Field crop: maize
Growth stage: 2
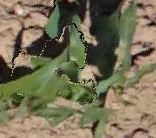
Species: maize